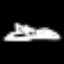
Label: airplane